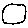
Label: moon